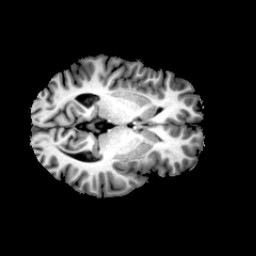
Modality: T1w
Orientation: axial
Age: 19
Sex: male
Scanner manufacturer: philips
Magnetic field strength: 3 T
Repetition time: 0.0082 s
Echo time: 0.0037 s